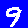
Digit: 9